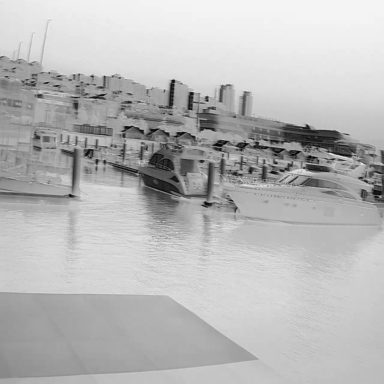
There are two canoes in the infrared image.